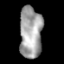
Tissue: lung
Cell type: Epithelial cells
Senescence score: 0.2419
Nuclear area (px): 1127
Mean DAPI intensity: 163.49